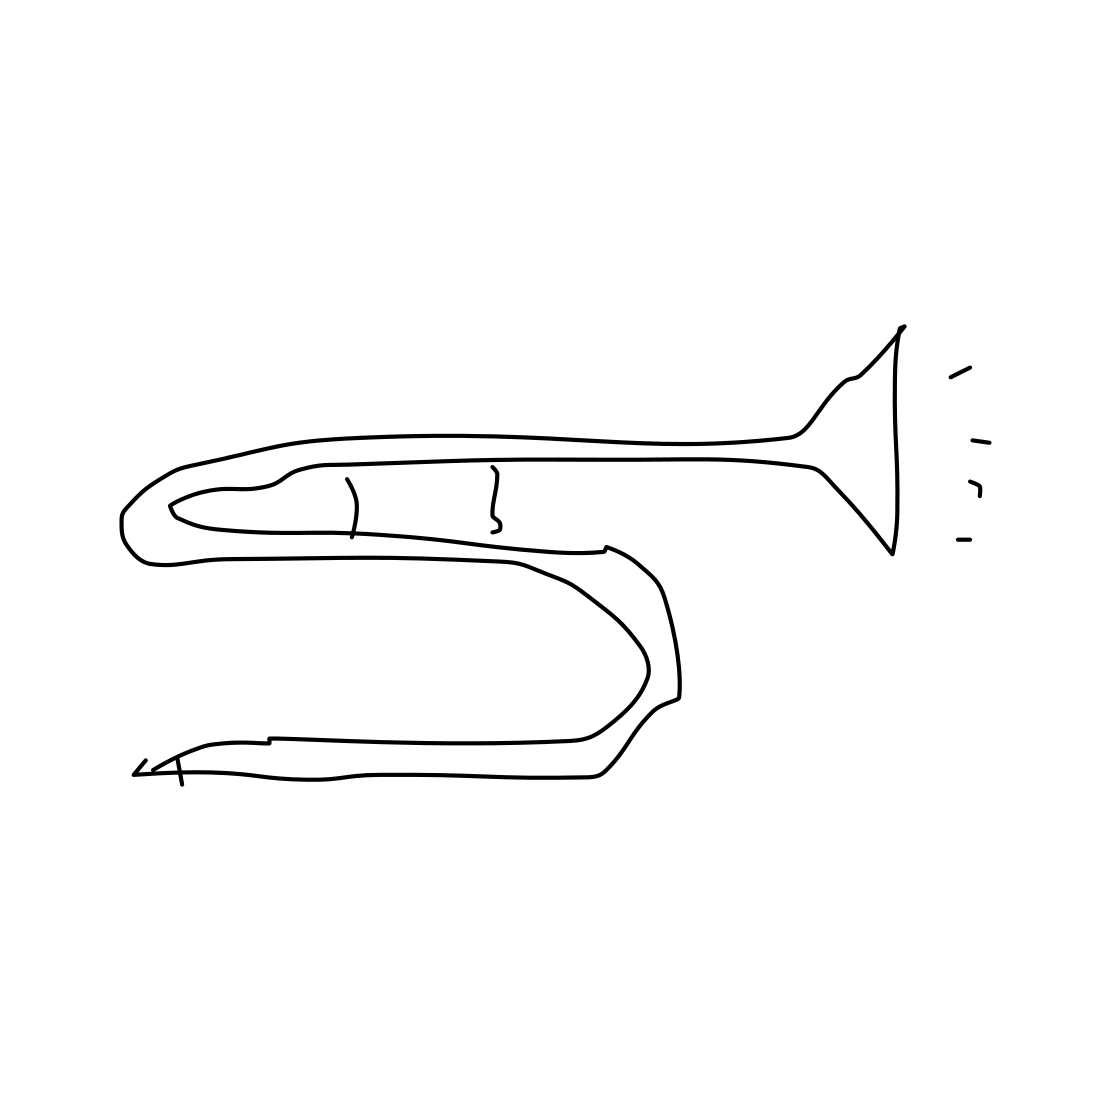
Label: trumpet